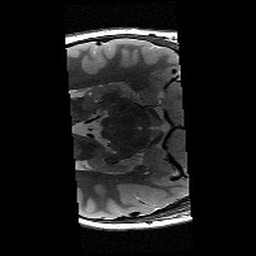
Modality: T2w
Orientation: axial
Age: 11
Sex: male
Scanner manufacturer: siemens
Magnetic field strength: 3 T
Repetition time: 9.23 s
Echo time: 0.067 s